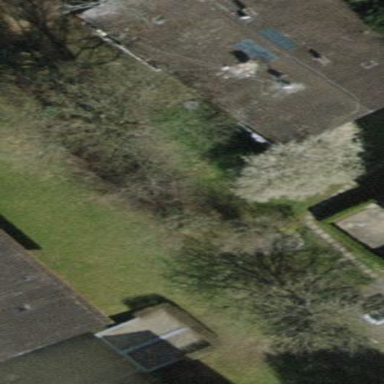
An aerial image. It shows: Building with pitched roof.